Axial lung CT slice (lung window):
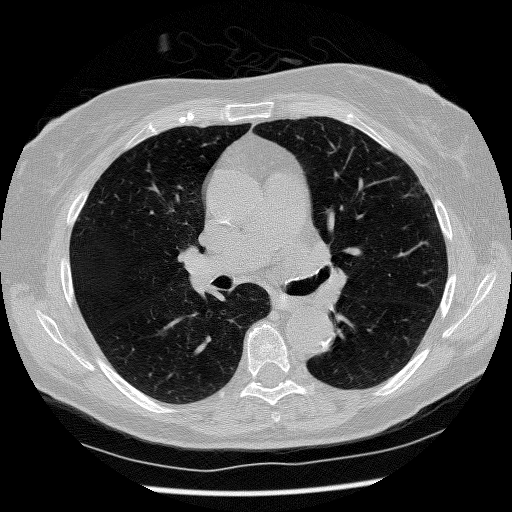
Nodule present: no